Aerial crown-view tile of a tropical tree (Barro Colorado Island, Panama), acquired 20240611:
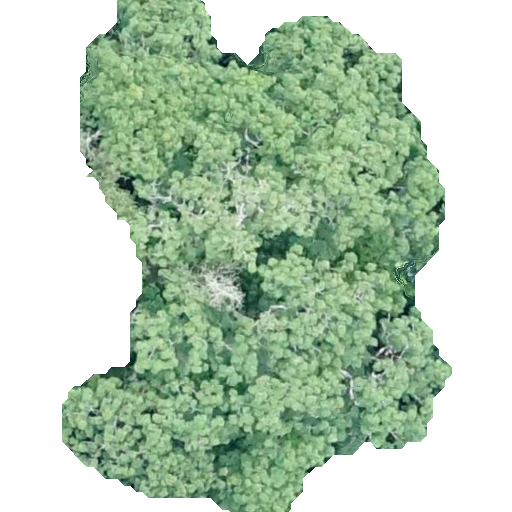
Species: Ceiba pentandra
GBIF accepted scientific name: Ceiba pentandra
Crown area: 232.969 m²